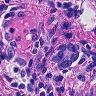
Metastatic tissue present: yes